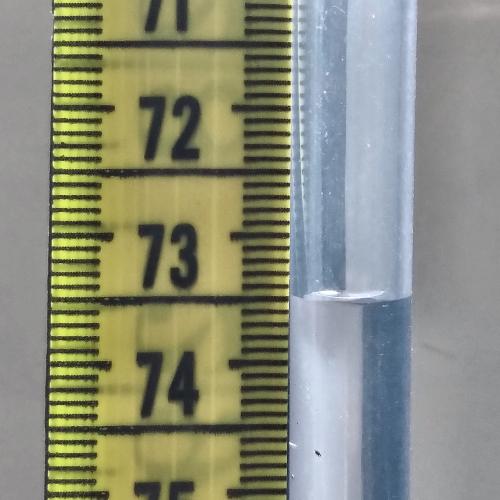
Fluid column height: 73.5 cm